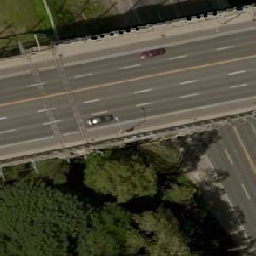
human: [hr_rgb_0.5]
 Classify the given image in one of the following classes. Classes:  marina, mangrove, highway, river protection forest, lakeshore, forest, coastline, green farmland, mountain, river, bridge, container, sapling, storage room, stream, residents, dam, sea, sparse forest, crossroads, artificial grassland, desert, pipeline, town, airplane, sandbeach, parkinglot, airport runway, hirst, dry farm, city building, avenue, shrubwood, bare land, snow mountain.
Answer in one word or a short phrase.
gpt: highway